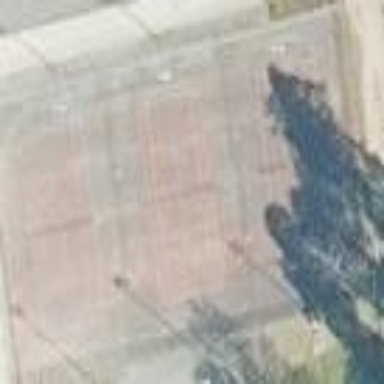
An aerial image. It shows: Asphalt tennis court on pitch.